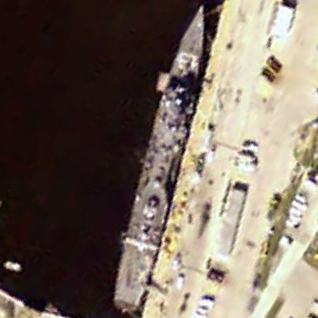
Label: cruiser